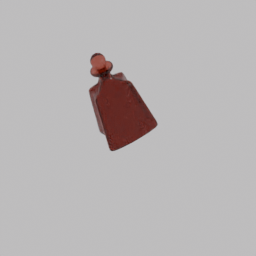
Label: tools